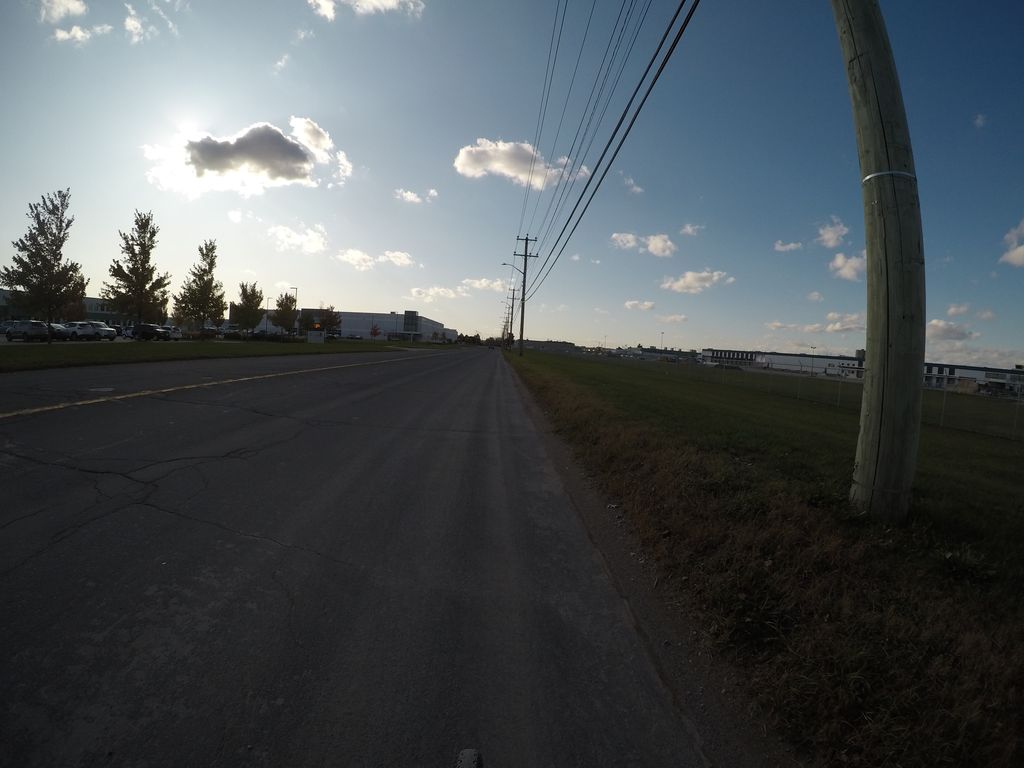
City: kitchener-waterloo